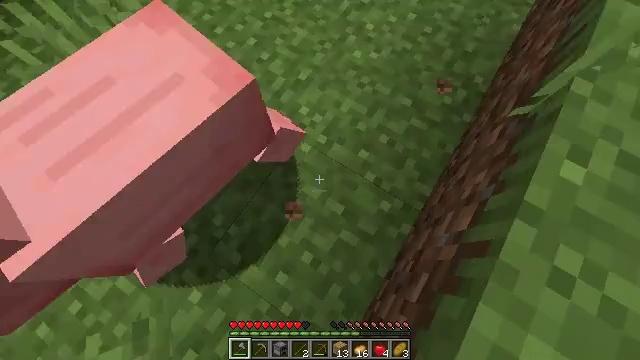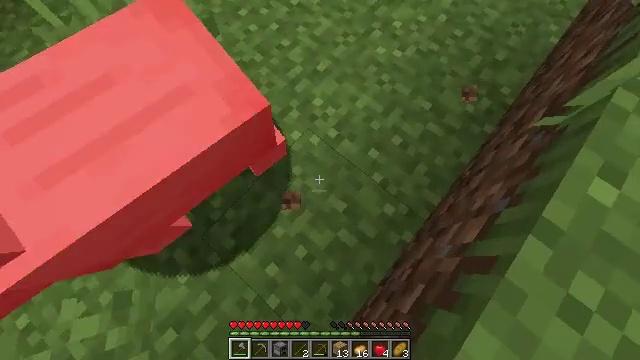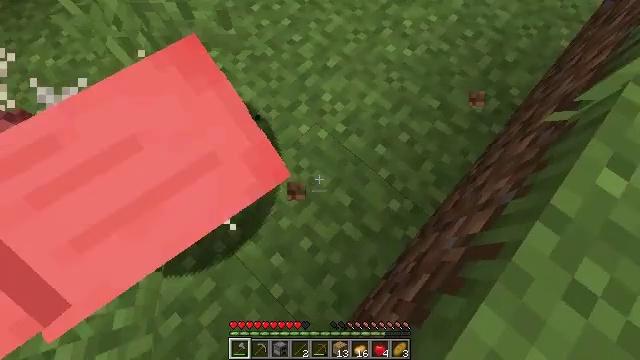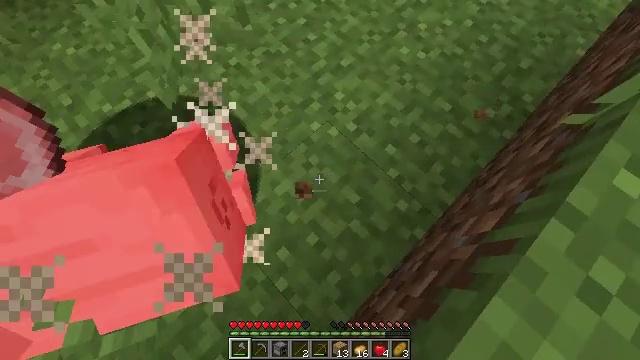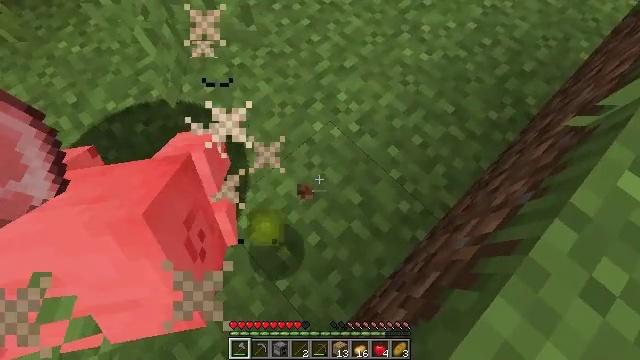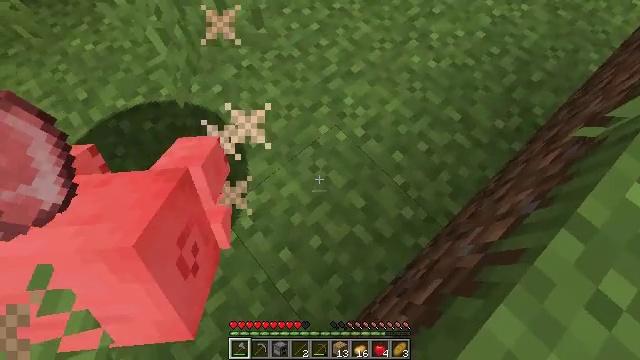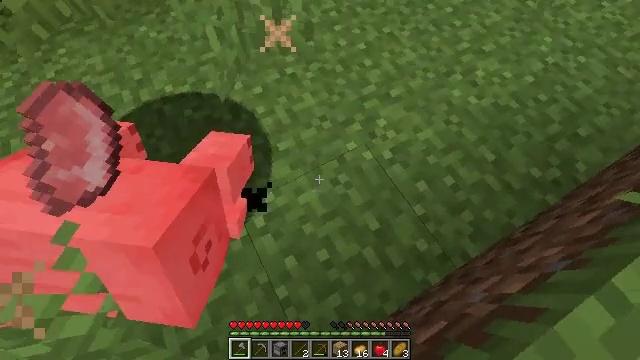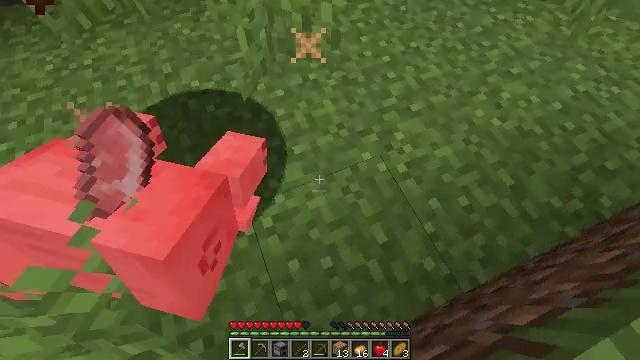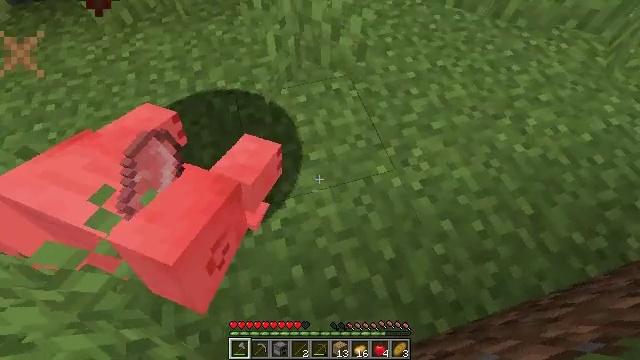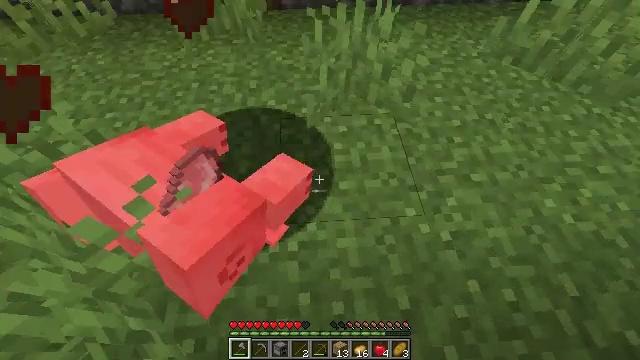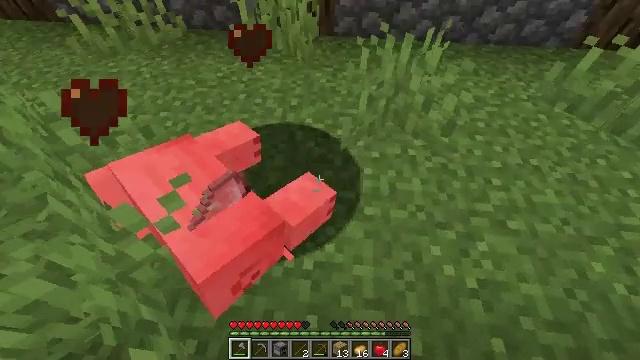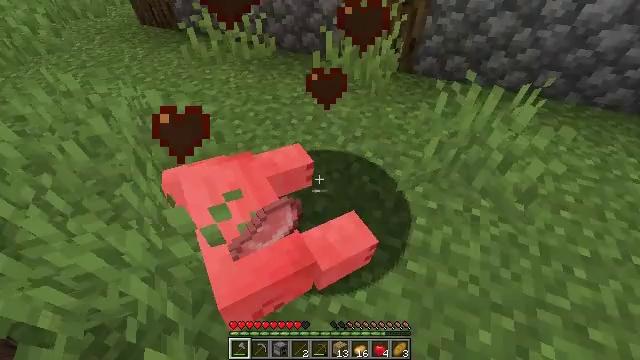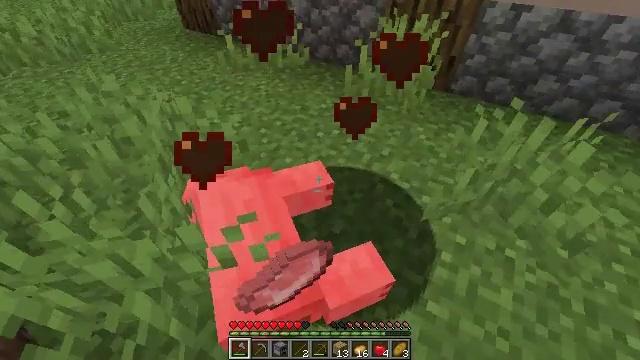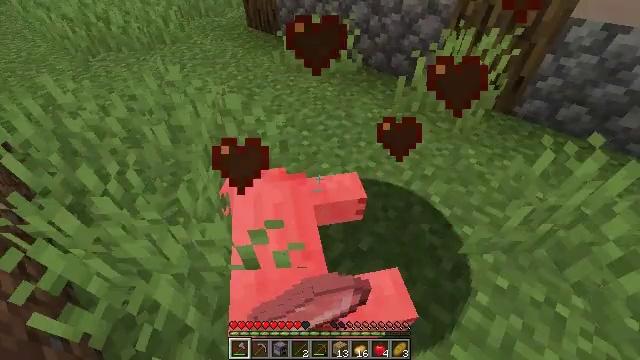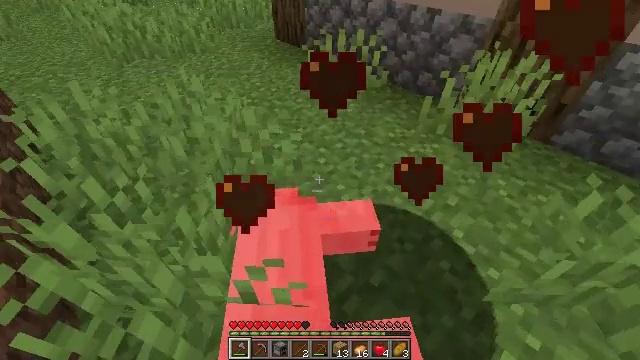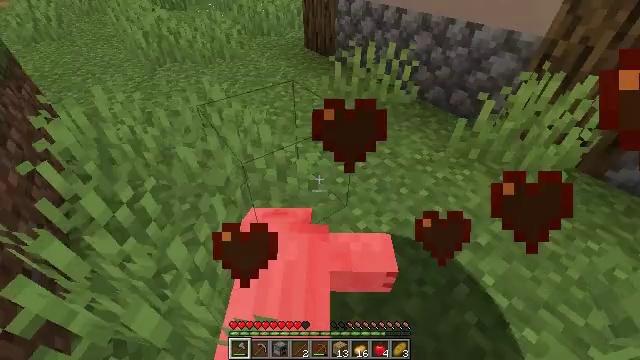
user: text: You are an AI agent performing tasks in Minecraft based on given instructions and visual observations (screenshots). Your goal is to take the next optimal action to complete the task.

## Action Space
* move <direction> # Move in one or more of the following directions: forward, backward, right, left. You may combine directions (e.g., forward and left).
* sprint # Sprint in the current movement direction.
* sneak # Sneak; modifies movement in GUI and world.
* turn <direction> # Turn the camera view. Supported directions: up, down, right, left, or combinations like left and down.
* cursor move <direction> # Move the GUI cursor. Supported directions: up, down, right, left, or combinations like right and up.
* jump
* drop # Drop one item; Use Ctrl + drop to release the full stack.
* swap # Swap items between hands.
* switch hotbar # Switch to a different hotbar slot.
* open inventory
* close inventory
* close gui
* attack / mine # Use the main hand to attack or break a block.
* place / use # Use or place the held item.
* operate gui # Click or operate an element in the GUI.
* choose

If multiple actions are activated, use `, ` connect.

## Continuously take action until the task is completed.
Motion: motion action
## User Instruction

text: Break the hay block to collect it.
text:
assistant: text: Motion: move back, turn left
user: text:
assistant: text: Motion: turn left
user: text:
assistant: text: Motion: turn left
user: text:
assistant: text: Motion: no_op
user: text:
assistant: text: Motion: turn left
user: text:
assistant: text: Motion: turn left and up
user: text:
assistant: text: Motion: turn left and up
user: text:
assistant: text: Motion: turn left and up
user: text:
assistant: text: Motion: turn left and up
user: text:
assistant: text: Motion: turn left and up
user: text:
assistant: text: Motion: move forward, turn left and up
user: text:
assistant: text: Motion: move forward, turn left and up
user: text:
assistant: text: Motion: move forward, turn left
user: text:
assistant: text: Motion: move forward, turn left and up
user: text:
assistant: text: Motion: move forward, turn left and up
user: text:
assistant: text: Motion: move forward, turn left and up
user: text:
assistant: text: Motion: move forward, turn left and up
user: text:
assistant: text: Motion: move forward
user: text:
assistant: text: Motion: move forward, turn left and up, open inventory
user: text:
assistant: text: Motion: open inventory
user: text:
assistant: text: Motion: cursor move right and up, open inventory
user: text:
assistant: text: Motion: cursor move right and up, open inventory
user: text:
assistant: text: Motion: cursor move right
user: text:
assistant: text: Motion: cursor move right
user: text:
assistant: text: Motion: cursor move right
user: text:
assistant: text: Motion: no_op
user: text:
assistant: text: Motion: no_op
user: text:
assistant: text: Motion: no_op
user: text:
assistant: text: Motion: turn left
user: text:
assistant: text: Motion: turn left